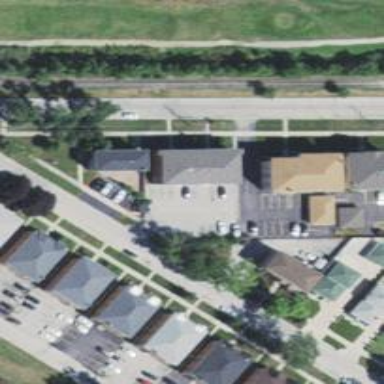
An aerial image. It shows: Alley classified as service road.